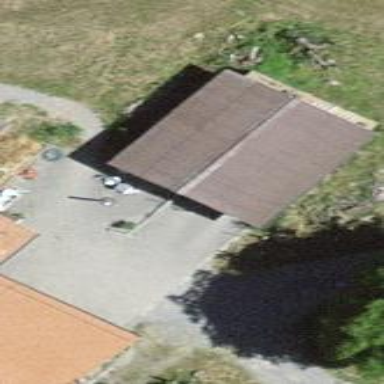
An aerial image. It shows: Rural barn.